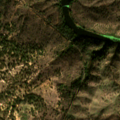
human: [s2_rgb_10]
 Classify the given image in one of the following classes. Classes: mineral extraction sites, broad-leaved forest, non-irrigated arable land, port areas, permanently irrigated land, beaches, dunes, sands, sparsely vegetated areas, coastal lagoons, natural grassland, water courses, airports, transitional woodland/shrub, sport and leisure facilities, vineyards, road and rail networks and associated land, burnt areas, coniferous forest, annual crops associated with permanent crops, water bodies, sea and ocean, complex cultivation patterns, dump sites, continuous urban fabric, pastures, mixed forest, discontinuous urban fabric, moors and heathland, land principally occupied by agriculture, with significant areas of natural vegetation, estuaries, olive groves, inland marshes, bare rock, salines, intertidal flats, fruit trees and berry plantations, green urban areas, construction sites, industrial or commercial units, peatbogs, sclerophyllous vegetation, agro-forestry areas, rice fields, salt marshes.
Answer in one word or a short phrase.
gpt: agro-forestry areas, broad-leaved forest, transitional woodland/shrub, water bodies